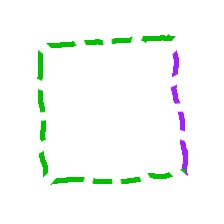
Shape: square